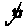
Label: sun